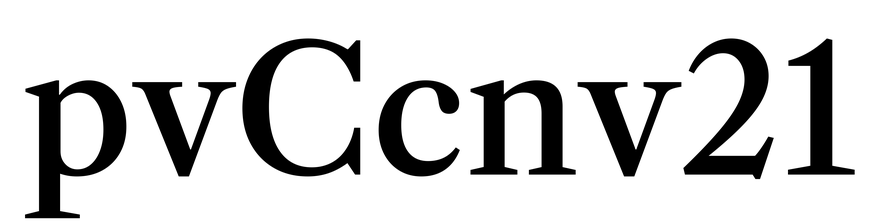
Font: LibreCaslonText_Medium